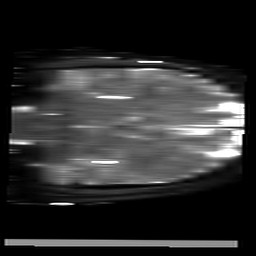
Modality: T2starmap
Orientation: coronal
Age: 38
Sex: male
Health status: ill